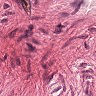
Metastatic tissue present: no